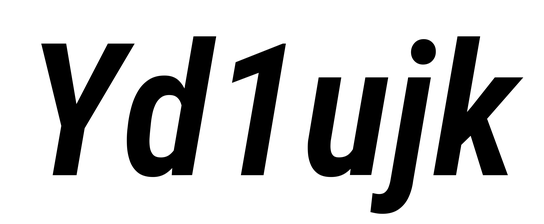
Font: Roboto-Italic_Condensed_SemiBold_Italic